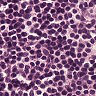
Metastatic tissue present: no